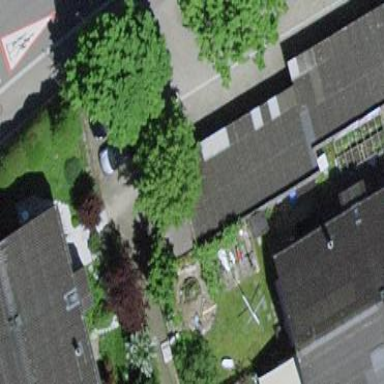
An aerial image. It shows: View of roof of building.